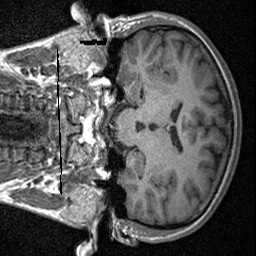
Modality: T1w
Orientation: coronal
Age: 20
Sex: male
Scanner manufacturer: siemens
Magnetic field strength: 3 T
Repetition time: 1.64 s
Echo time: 0.00234 s